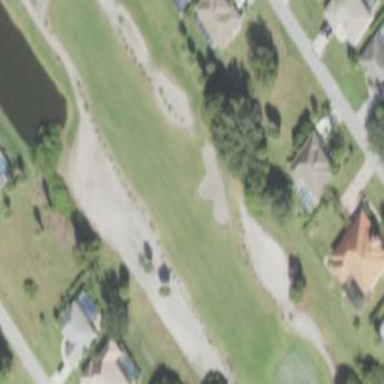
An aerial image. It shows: Golf fairway surrounded by grass.